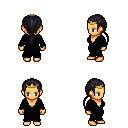
a pixel art fantasy rpg character, female body template, human, tanned skin, gray robe, metal pants, raven ponytail hairstyle, gold tiara, four views (front, back, left, right), 2x2 character sprite sheet, small pixel art, hard edges, no anti-aliasing